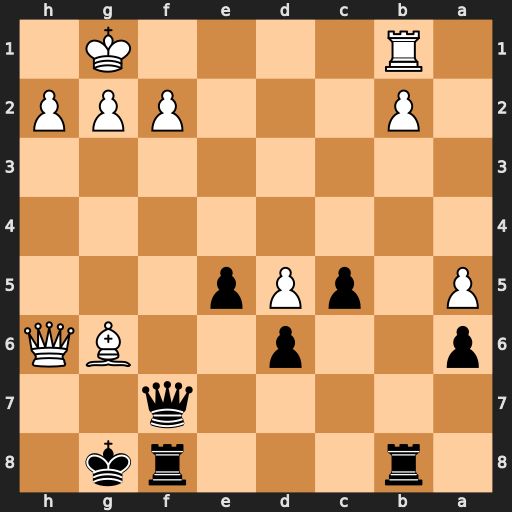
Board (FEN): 1r3rk1/5q2/p2p2BQ/P1pPp3/8/8/1P3PPP/1R4K1
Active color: b
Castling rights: -
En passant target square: -
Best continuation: Qxf2+ Kh1 Qf1+ Rxf1 Rxf1#